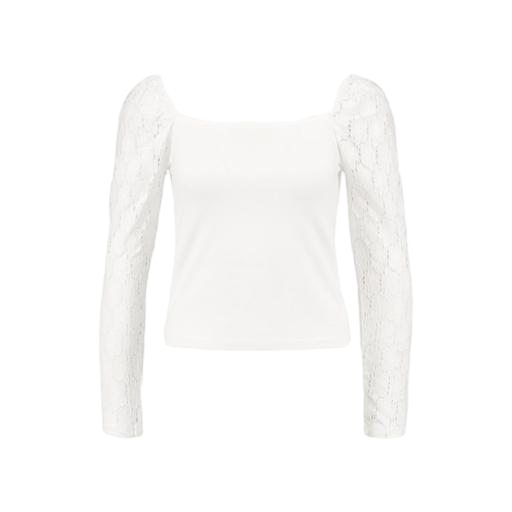
white alice olivia ravenna lace top, white lace-sleeve illusion top, white lace-back long-sleeve tee, white background